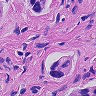
Metastatic tissue present: yes